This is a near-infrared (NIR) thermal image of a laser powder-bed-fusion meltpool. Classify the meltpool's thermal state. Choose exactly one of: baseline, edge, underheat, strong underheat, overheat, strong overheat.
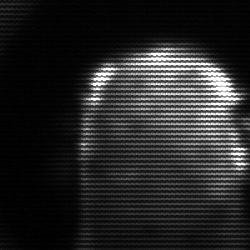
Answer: baseline